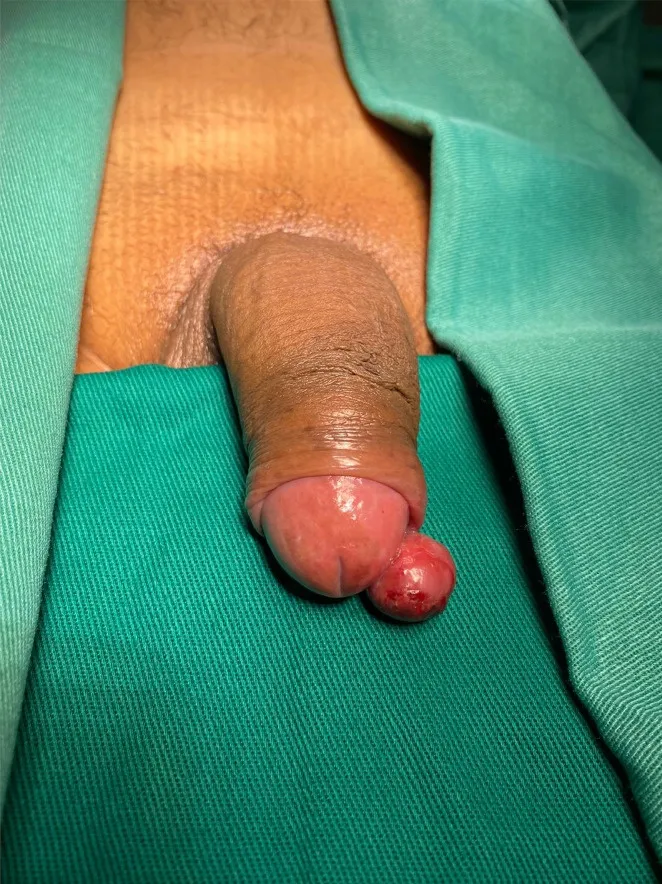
A 54-years-old patient with a pedunculated nodule at the tip of glans that was show to be leiomyosarcoma on histopathological exam.
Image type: medical_photograph (other_medical_photograph)